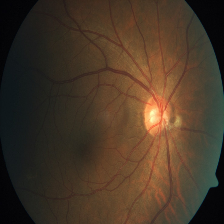
Diabetic retinopathy grade: Severe